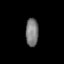
Tissue: lung
Cell type: Endothelial cells
Senescence score: 0.5663
Nuclear area (px): 350
Mean DAPI intensity: 122.651